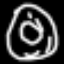
Label: donut